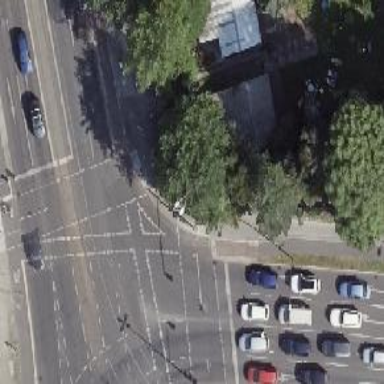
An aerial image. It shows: Asphalt cycleway with traffic signal crossing.